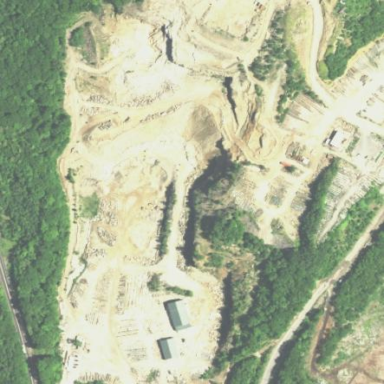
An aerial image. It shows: Quarry area.